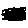
Label: circle